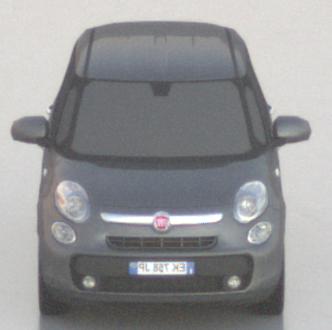
Make: Fiat
Model: 500L 1.4 16V
Detailed model: 500L (199)
Model produced from: 2012/10
Model produced until: 2017/05
Doors: 5
Color: gray
Road condition: wet road
Daytime: sunrise or sunset
Contrast: low contrast